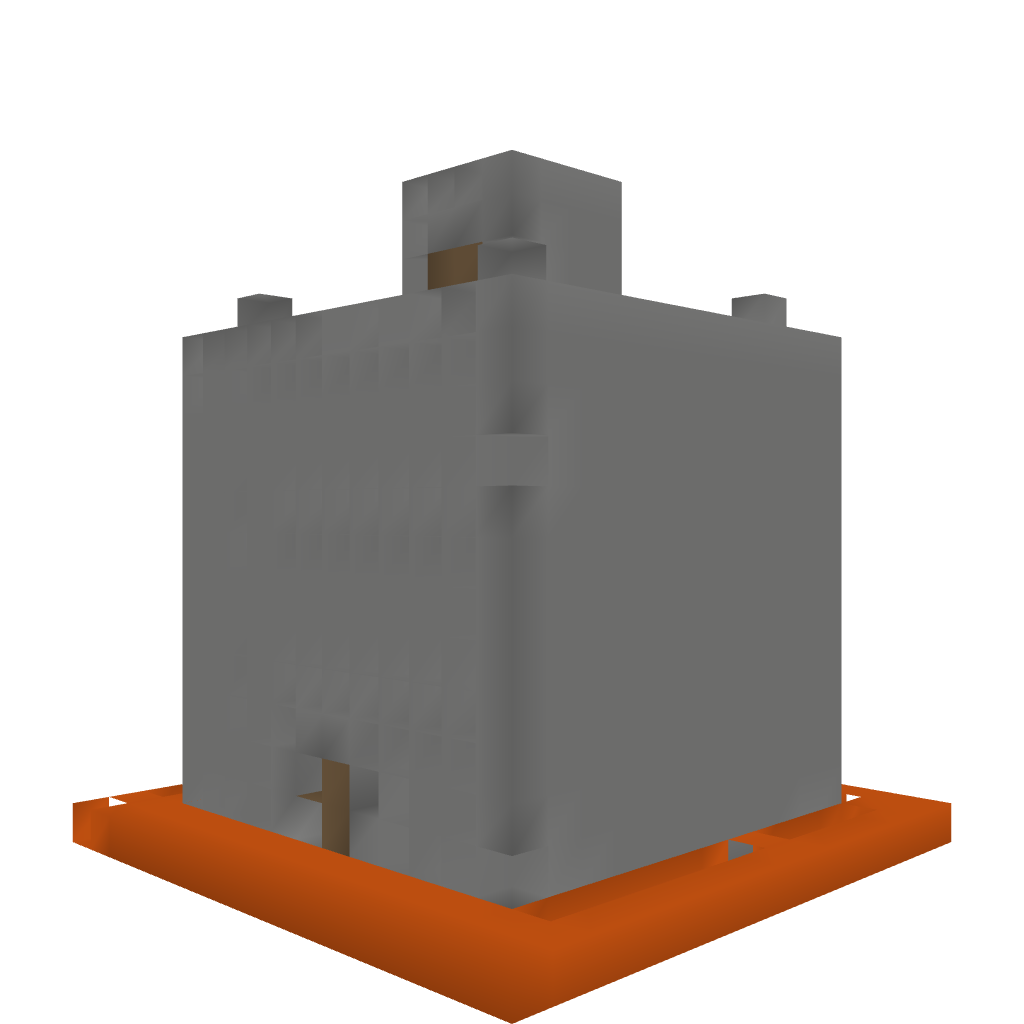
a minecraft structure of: castle 4